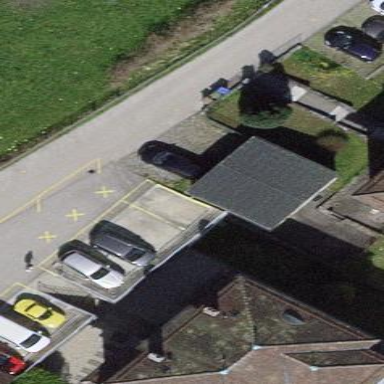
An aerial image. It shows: Group of garages.